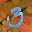
Label: 3